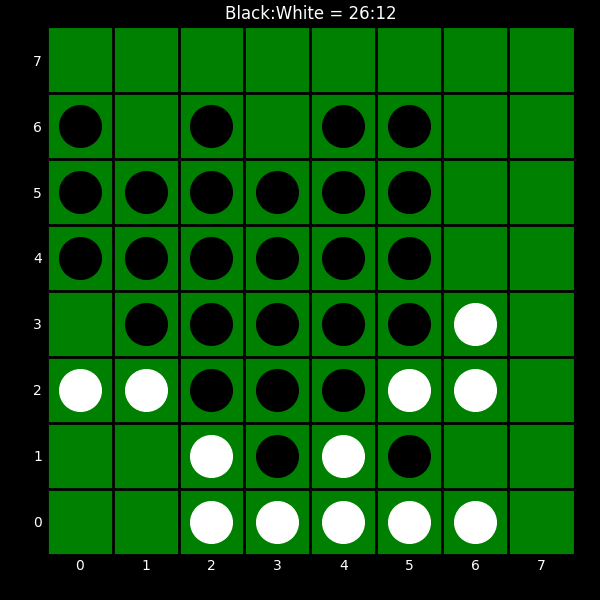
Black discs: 26
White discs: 12